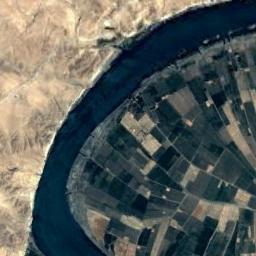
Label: river